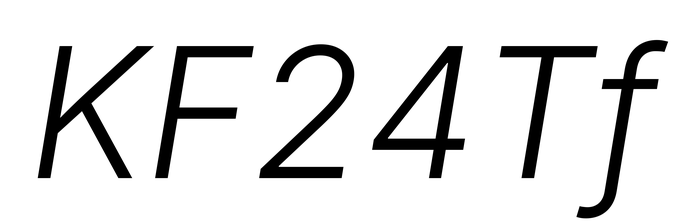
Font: Inter-Italic_Light_Italic